Question: I have 4 maps to plot and would like to plot them in a single plot area so I use the code
'''
par(mfrow=c(2,2), bty="n")
'''
However, the result is lots of useless blank space around my maps (which become also too small).
The image below shows how much space is taken up by each map (blue rectangle) relative to the plot area.

Is it possible to go from the current situation (cf. 2 x 2 plot fit) to the desired situation (cf. Desired better fit)?
I tried changing width and height parameters ('dev.new(width=x, height=y)') but with no luck.
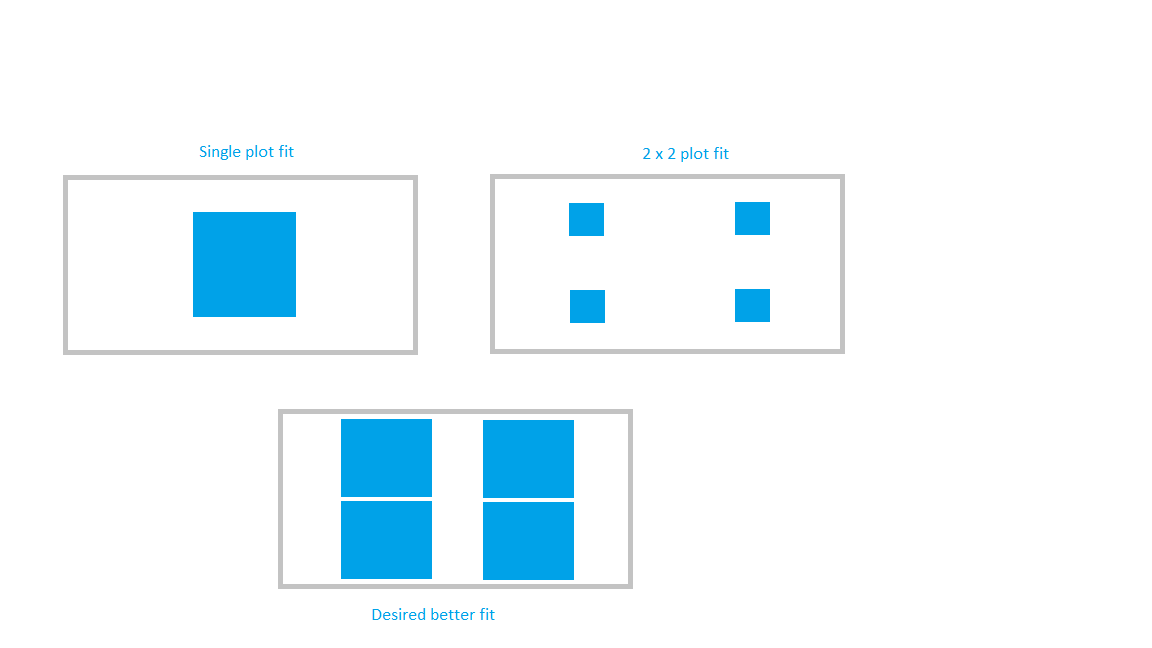
Answer: I would suggest using the 'layout' function, though using 'par' is fine too. I give a simple example below, in which you can adjust 'par(mar=c())' settings for each individual plot, bringing them closer together. 'layout' allows you to adjust relative heights of plots with the 'height' parameter, which might be useful when trying to get panel plots to be all the same height, when you have the x-axis only for the lower tier plots.
'''
y=runif(100)
x=runif(100)
layout(matrix(c(1,2,3,4), byrow=TRUE, ncol=2,nrow=2))
par(mar=c(3,3,0.5,0.5))
plot(y,x, xaxt='n')
par(mar=c(3,3,0.5,0.5))
plot(y,x, xaxt='n')
par(mar=c(3,3,0.5,0.5))
plot(y,x)
par(mar=c(3,3,0.5,0.5))
plot(y,x, yaxt='n')
'''